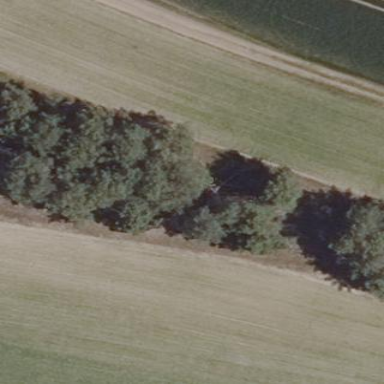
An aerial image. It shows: Woodland with needle-leaved trees.